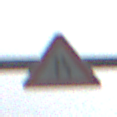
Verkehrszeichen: EinseitigVerengteFahrbahnRechts
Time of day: Midday
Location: Roofed (Beach)
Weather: Overcast
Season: NotSpecified
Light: Natural